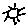
Label: sun